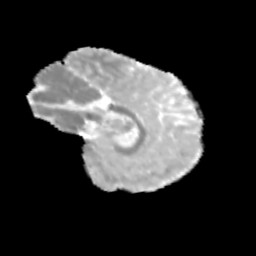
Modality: MD
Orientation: sagittal
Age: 9
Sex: male
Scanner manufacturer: siemens
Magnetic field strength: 3 T
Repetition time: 3.8 s
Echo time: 0.07 s